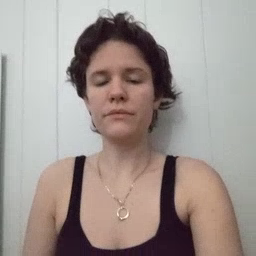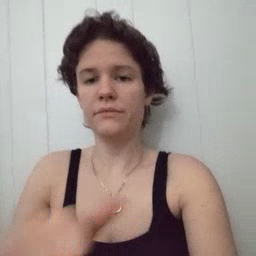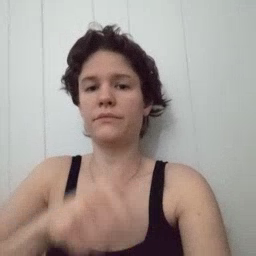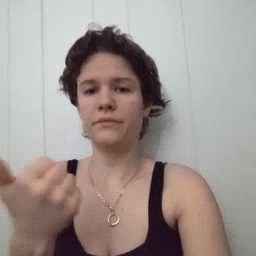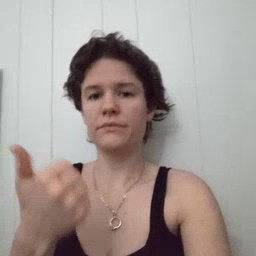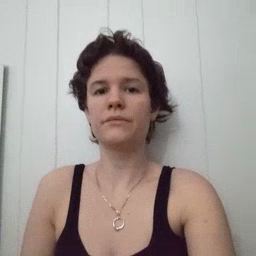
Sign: another